Field crop: maize
Growth stage: 1
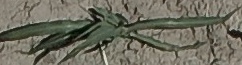
Species: sorghum